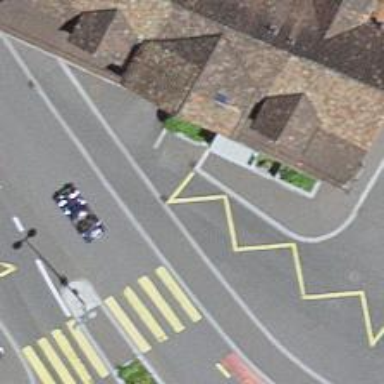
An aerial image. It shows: Bus stop with platform for public transport.